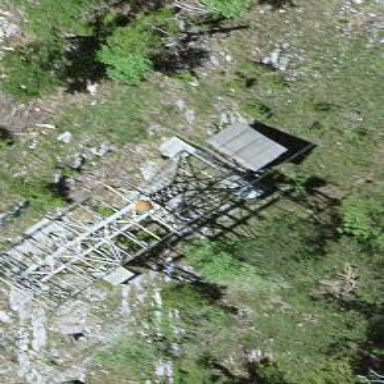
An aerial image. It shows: Pylon for aerialway.